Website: apple
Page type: payment
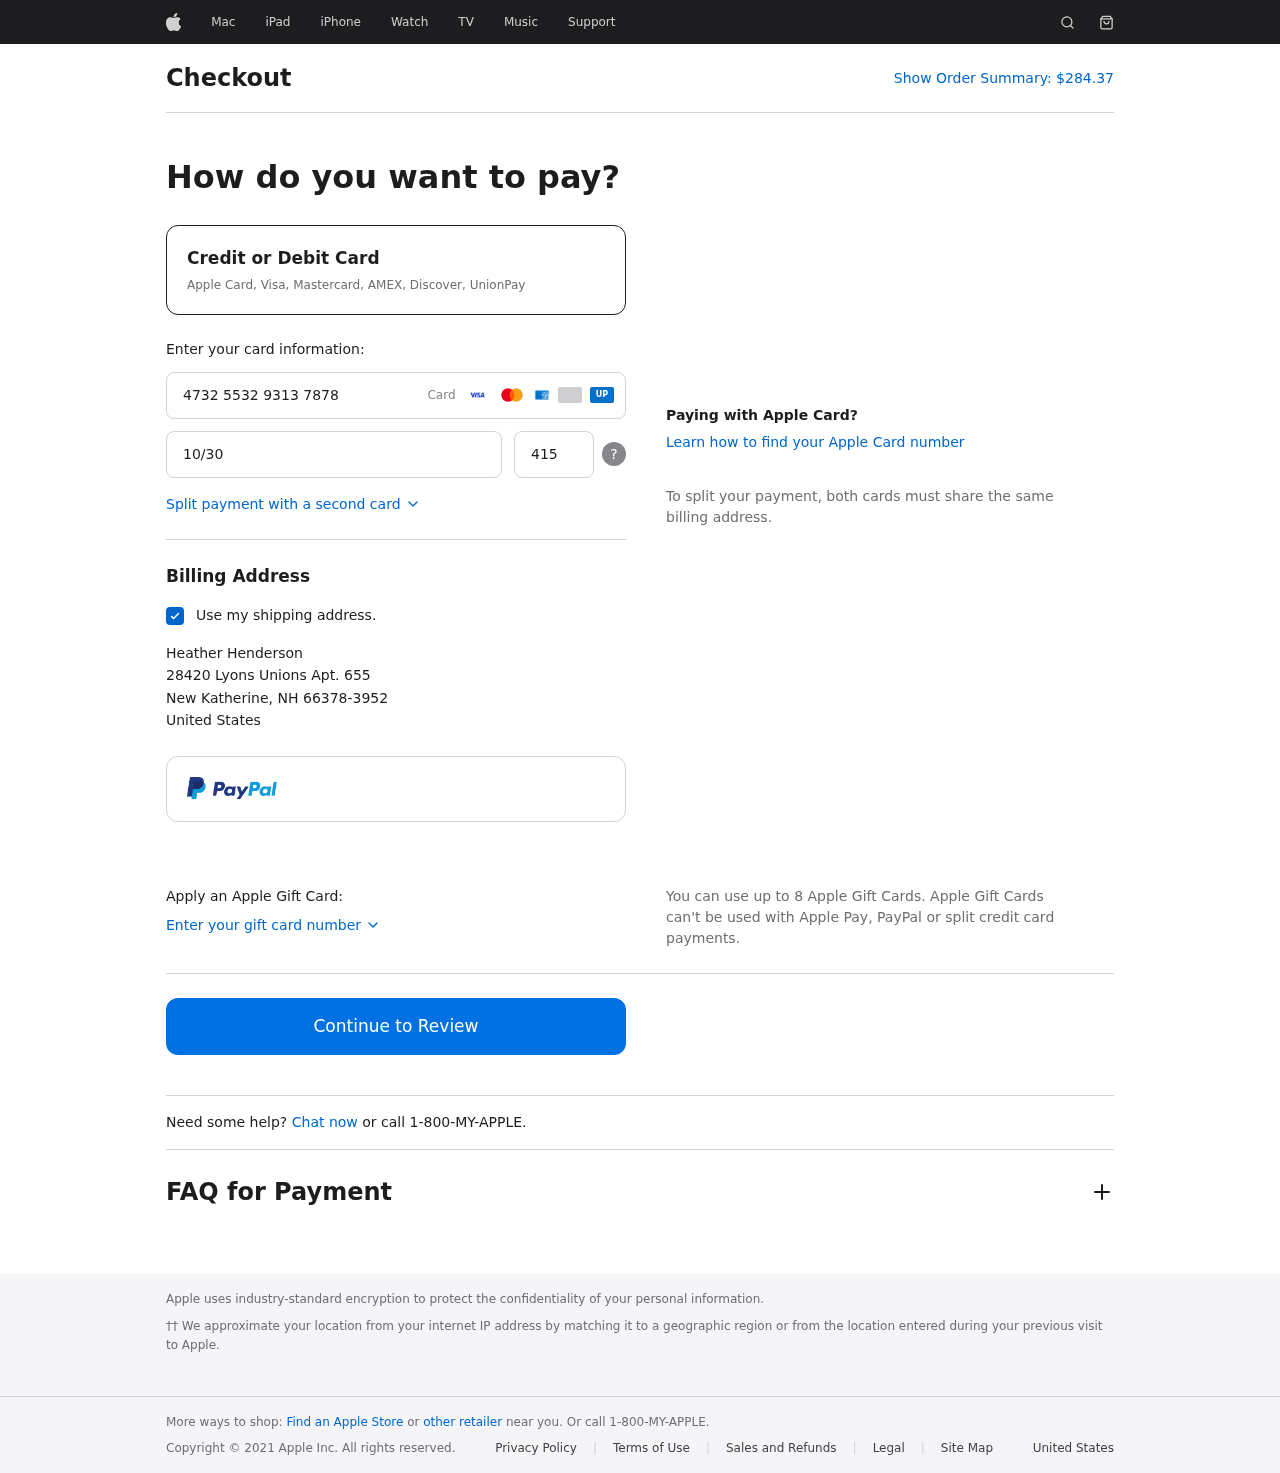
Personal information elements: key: PII_CARD_CVV
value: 415
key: PII_CARD_EXPIRY
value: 10/30
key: PII_CARD_NUMBER
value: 4732 5532 9313 7878
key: PII_CITY
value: New Katherine
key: PII_COUNTRY
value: United States
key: PII_FULLNAME
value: Heather Henderson
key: PII_POSTCODE_FULL
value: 66378-3952
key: PII_STATE_ABBR
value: NH
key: PII_STREET
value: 28420 Lyons Unions Apt. 655
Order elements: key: ORDER_TOTAL
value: $284.37